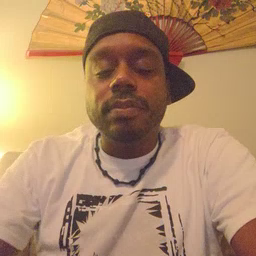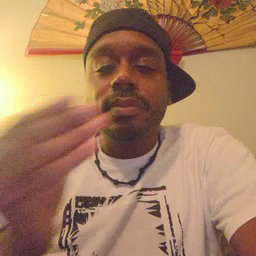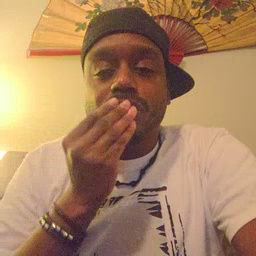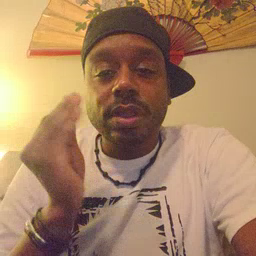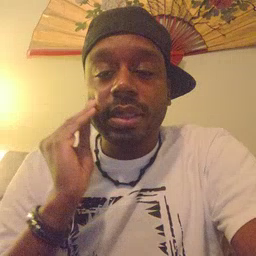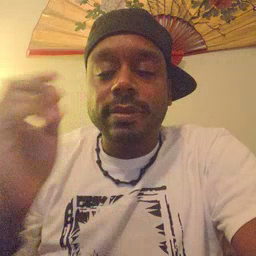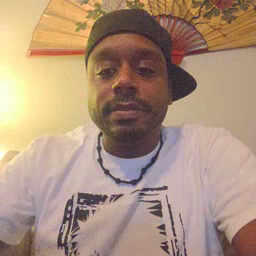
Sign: kiss